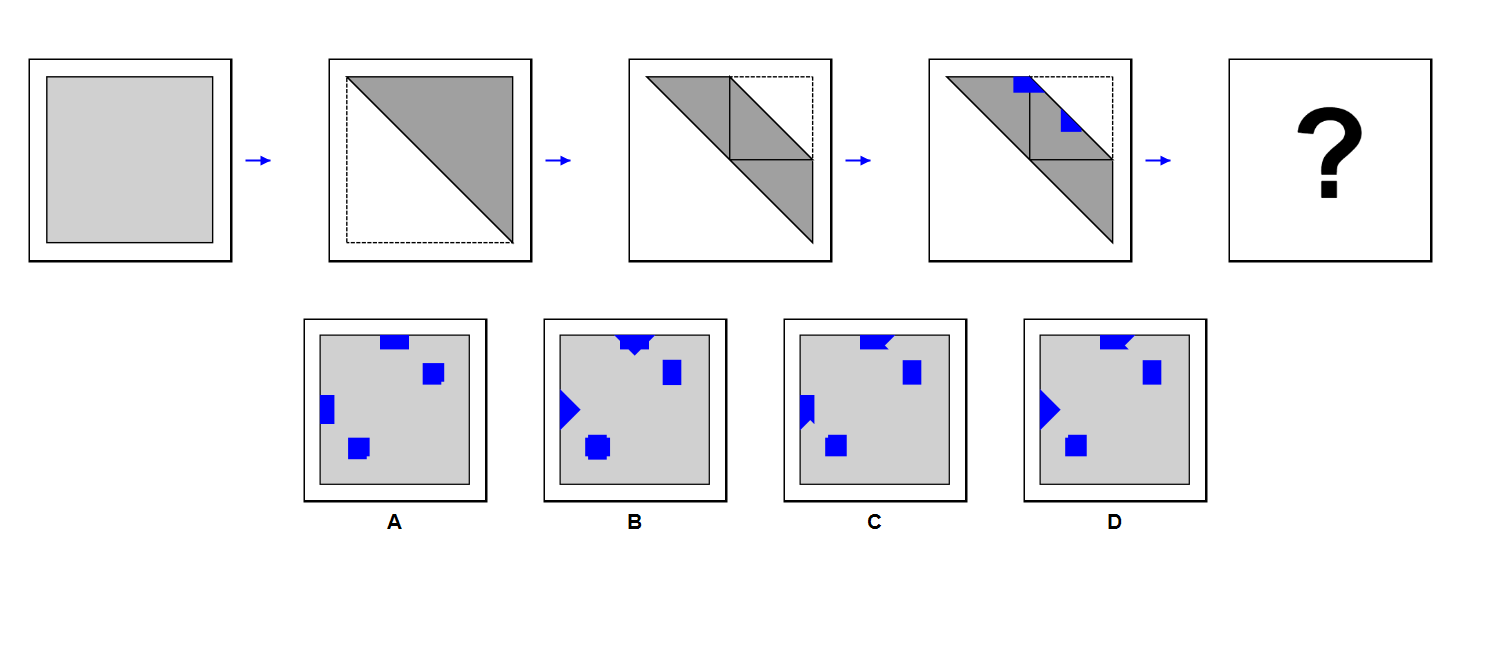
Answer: A